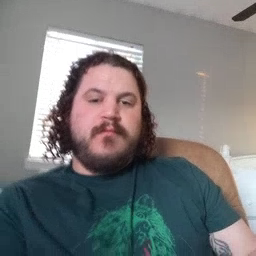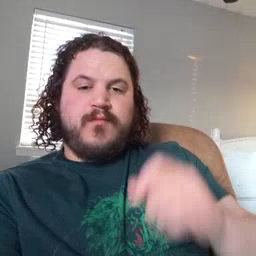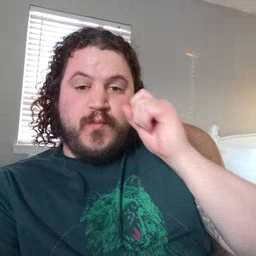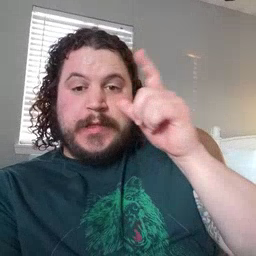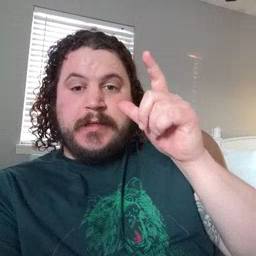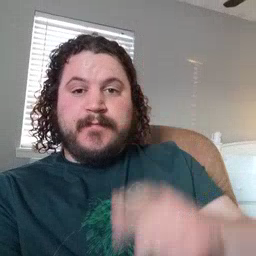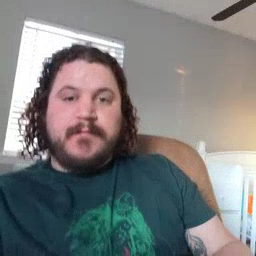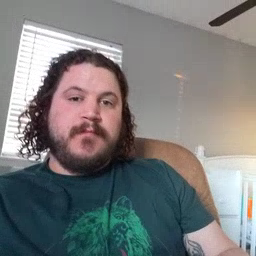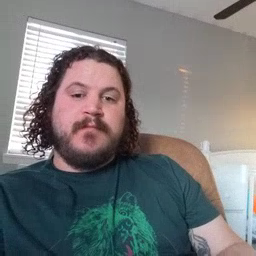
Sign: wake